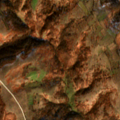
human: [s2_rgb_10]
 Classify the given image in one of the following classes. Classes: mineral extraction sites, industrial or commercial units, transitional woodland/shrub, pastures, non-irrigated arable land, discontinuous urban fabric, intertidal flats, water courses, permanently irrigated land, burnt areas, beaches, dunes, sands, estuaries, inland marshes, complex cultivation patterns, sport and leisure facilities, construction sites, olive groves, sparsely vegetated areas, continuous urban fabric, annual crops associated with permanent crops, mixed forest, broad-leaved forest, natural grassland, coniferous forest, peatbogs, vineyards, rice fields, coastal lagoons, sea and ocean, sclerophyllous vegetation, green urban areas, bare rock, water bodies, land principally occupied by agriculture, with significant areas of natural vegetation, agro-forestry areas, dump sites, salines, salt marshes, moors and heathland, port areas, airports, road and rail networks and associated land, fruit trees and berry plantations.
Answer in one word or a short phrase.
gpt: land principally occupied by agriculture, with significant areas of natural vegetation, broad-leaved forest, natural grassland, transitional woodland/shrub